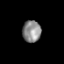
Tissue: prostate
Cell type: Epithelial cells
Senescence score: 0.3257
Nuclear area (px): 389
Mean DAPI intensity: 140.542